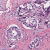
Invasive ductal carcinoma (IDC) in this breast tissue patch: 1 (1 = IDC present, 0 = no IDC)